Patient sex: M
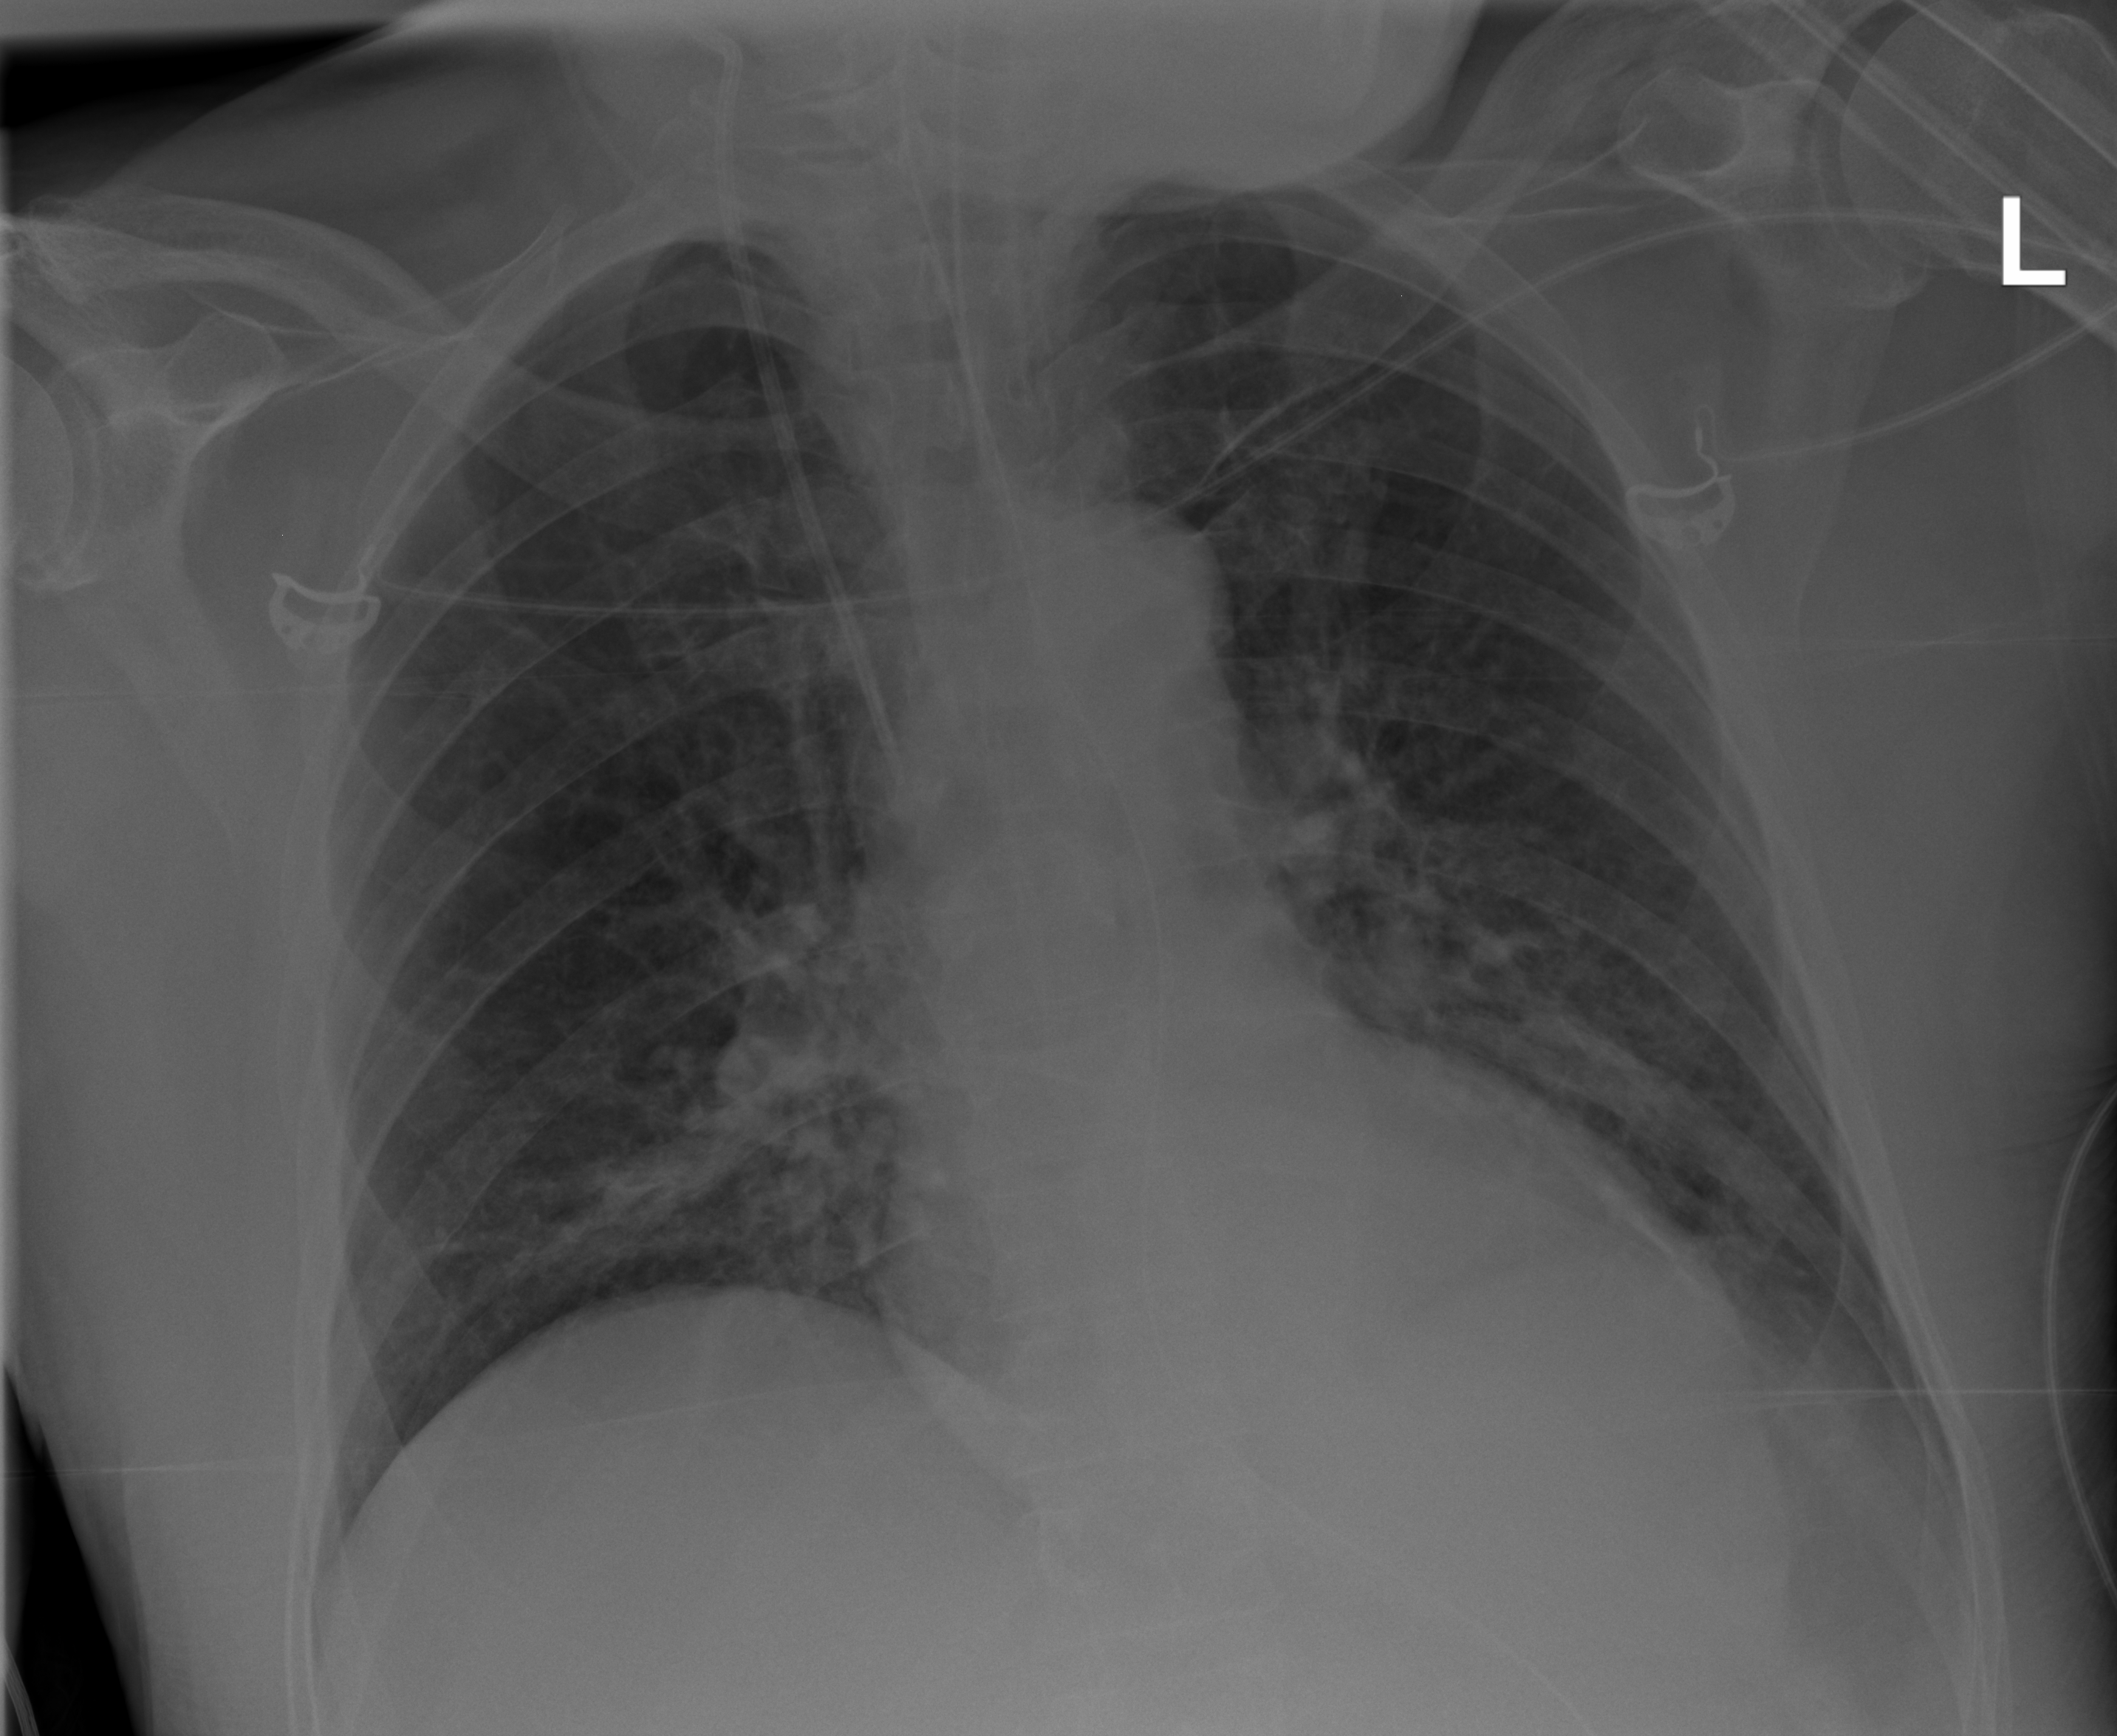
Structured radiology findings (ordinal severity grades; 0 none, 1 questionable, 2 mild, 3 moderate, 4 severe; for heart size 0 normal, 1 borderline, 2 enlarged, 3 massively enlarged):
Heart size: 0
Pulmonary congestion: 0
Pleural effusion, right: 0
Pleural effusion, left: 1
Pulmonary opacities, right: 1
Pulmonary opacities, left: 2
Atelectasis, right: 0
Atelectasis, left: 2